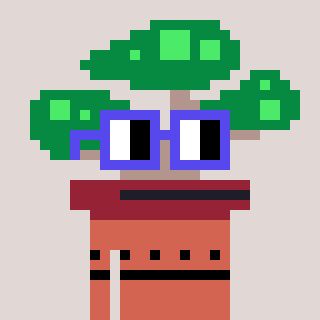
a pixel art character with square blue glasses, a bonsai-shaped head and a peachy-colored body on a warm background